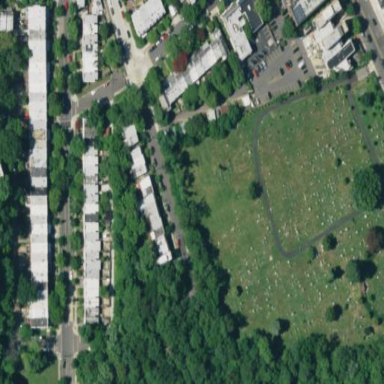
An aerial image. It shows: Cemetery.